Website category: jobs
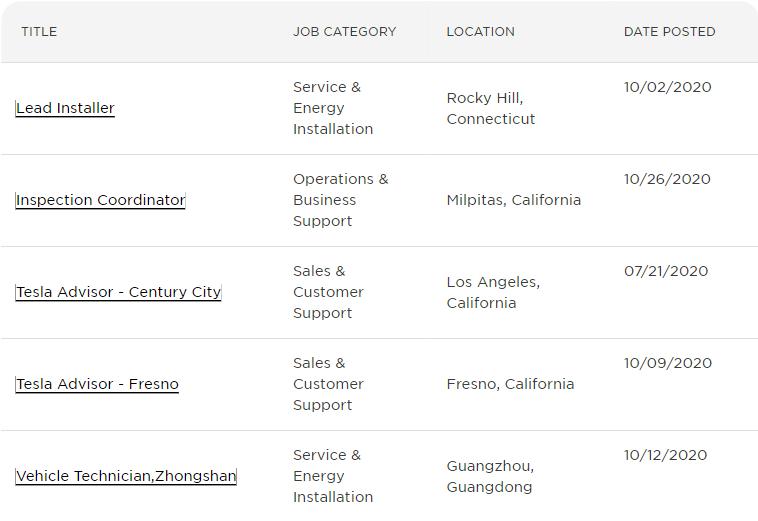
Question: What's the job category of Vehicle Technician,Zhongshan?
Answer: Service & Energy Installation

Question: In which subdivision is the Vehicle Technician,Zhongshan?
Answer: Service & Energy Installation

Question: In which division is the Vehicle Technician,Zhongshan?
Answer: Service & Energy Installation

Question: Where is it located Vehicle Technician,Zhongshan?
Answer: Service & Energy Installation

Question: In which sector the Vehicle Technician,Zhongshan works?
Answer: Service & Energy Installation

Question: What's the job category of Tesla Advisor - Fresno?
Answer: Sales & Customer Support

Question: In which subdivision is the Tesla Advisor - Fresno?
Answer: Sales & Customer Support

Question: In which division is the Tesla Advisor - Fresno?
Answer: Sales & Customer Support

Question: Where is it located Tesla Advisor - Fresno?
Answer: Sales & Customer Support

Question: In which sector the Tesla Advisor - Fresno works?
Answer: Sales & Customer Support

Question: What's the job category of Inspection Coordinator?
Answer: Operations & Business Support

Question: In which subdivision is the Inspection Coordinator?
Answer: Operations & Business Support

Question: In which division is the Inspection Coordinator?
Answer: Operations & Business Support

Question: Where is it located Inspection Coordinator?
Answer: Operations & Business Support

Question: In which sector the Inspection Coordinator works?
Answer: Operations & Business Support

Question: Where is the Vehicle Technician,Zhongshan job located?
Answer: Guangzhou, Guangdong

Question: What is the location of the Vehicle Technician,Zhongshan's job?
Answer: Guangzhou, Guangdong

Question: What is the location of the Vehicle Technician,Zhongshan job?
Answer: Guangzhou, Guangdong

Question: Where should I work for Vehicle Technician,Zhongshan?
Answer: Guangzhou, Guangdong

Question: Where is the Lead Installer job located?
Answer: Rocky Hill, Connecticut

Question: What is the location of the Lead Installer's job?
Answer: Rocky Hill, Connecticut

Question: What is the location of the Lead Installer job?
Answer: Rocky Hill, Connecticut

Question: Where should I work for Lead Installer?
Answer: Rocky Hill, Connecticut

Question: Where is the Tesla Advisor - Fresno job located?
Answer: Fresno, California

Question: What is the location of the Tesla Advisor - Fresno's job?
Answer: Fresno, California

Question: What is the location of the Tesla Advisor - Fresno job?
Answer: Fresno, California

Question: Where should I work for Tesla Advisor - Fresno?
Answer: Fresno, California

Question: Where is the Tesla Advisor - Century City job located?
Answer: Los Angeles, California

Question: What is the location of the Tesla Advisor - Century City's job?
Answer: Los Angeles, California

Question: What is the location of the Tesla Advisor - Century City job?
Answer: Los Angeles, California

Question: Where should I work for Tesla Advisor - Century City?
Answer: Los Angeles, California

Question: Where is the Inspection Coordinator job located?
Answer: Milpitas, California

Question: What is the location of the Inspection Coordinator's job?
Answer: Milpitas, California

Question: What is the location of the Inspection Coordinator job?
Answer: Milpitas, California

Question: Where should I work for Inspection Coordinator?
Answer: Milpitas, California

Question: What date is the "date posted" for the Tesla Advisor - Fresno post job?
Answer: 10/09/2020

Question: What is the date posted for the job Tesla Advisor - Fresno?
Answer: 10/09/2020

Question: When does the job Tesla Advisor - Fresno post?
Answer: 10/09/2020

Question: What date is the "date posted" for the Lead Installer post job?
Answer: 10/02/2020

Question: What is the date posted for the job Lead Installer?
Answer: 10/02/2020

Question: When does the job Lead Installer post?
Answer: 10/02/2020

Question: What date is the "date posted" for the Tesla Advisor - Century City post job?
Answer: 07/21/2020

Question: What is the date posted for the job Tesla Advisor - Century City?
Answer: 07/21/2020

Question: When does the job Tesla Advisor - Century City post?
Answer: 07/21/2020

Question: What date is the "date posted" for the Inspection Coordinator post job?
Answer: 10/26/2020

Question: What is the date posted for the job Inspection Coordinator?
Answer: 10/26/2020

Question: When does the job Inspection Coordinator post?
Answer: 10/26/2020

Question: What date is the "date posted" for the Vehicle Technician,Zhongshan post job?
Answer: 10/12/2020

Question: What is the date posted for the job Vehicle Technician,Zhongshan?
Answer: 10/12/2020

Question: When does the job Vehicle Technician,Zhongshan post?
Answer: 10/12/2020

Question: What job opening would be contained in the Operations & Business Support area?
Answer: Inspection Coordinator

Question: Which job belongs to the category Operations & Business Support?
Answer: Inspection Coordinator

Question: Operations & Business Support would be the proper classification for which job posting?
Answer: Inspection Coordinator

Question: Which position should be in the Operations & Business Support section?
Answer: Inspection Coordinator

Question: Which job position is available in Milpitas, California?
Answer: Inspection Coordinator

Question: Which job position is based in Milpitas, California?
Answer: Inspection Coordinator

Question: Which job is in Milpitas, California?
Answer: Inspection Coordinator

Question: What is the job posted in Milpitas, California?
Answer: Inspection Coordinator

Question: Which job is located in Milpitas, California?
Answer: Inspection Coordinator

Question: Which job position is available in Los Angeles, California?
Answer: Tesla Advisor - Century City

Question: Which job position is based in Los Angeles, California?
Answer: Tesla Advisor - Century City

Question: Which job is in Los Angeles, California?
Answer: Tesla Advisor - Century City

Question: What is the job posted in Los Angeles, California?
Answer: Tesla Advisor - Century City

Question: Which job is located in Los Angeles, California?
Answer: Tesla Advisor - Century City